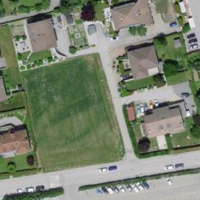
EUNIS habitat code: 54
Species observed at this site:
Fumaria officinalis
Erodium cicutarium